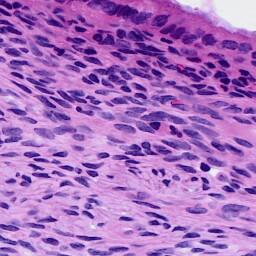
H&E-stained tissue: Cervix